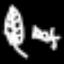
Label: leaf